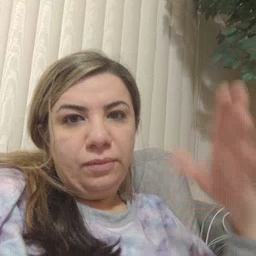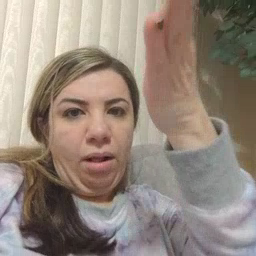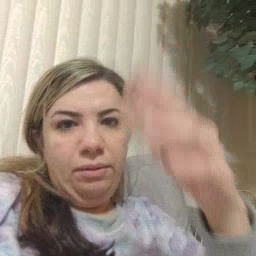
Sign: there